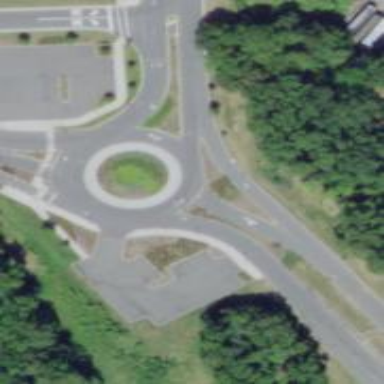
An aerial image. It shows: Tertiary road with asphalt surface leading to roundabout junction.